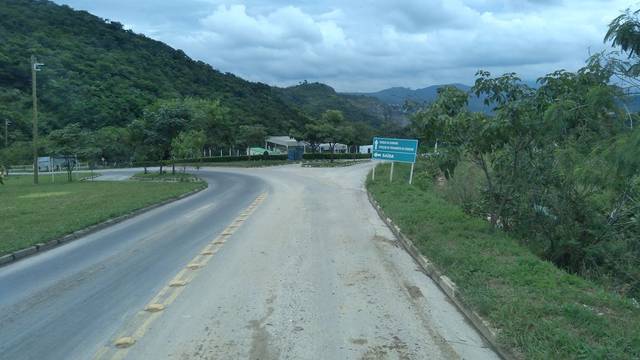
Region: Brazil
Coordinates: -19.856, -43.85